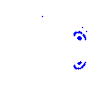
Particle: pion